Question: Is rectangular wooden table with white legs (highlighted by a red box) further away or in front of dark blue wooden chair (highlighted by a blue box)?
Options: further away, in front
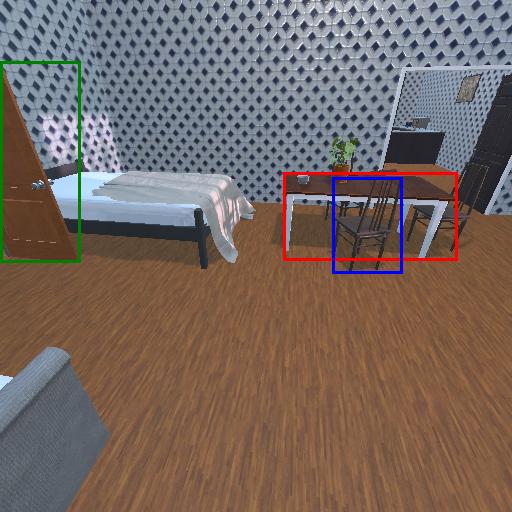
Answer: further away